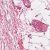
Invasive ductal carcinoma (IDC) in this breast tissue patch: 0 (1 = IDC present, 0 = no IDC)